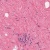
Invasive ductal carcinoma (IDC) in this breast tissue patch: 0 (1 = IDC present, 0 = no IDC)